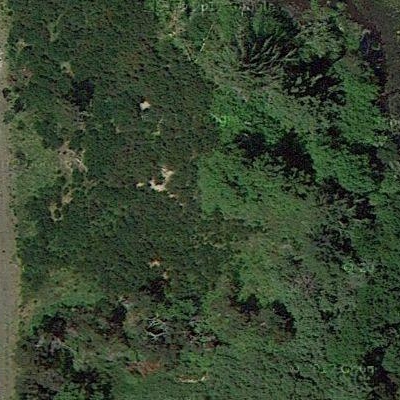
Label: eForest